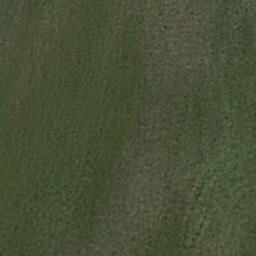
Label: meadow